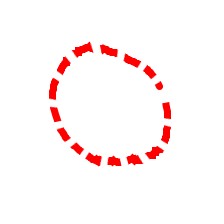
Shape: circle